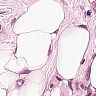
Metastatic tissue present: yes